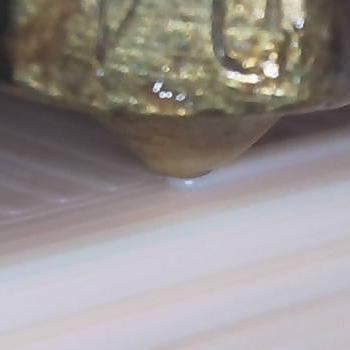
Flow rate: 188%